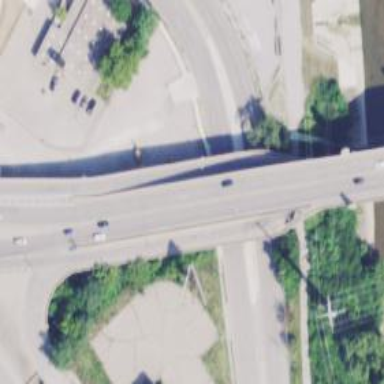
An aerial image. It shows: Viaduct bridge on trunk link highway.